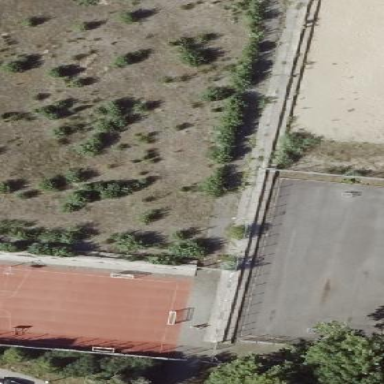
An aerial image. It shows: Tennis court with asphalt surface.